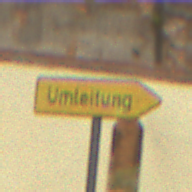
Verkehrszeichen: UmleitungswegweiserRechtsweisend
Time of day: Midday
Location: Outdoor (Suburban)
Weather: PartlyCloudy
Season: NotSpecified
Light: Natural